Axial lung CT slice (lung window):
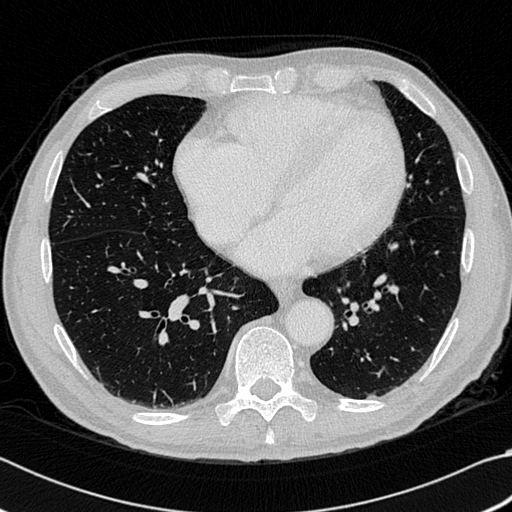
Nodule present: no